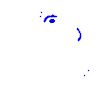
Particle: kaon